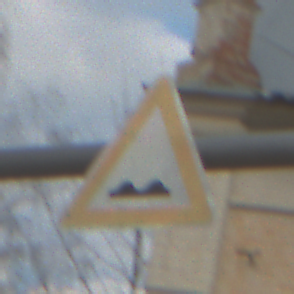
Verkehrszeichen: UnebeneFahrbahn
Umgebung: Outdoor, Nature
Tageszeit: MorningAfternoon
Wetter: PartlyCloudy
Licht: Natural
Jahreszeit: Autumn
Kontrast: LowContrast